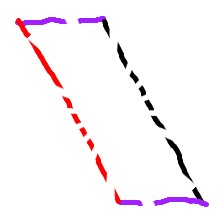
Shape: parallelogram